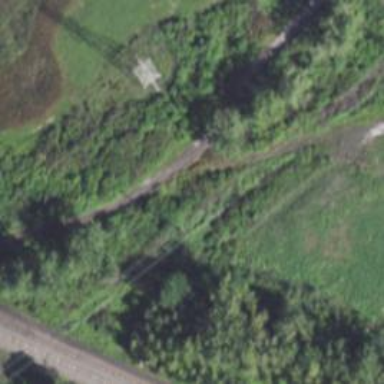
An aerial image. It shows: Abandoned railway.